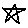
Label: star